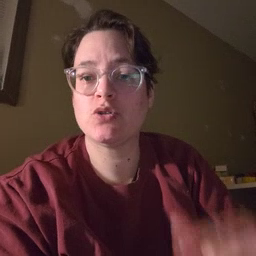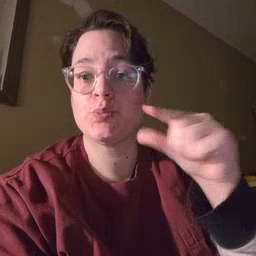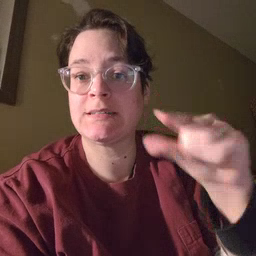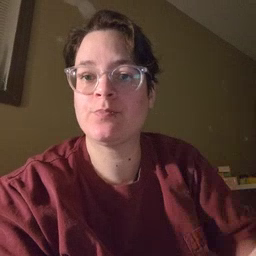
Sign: green